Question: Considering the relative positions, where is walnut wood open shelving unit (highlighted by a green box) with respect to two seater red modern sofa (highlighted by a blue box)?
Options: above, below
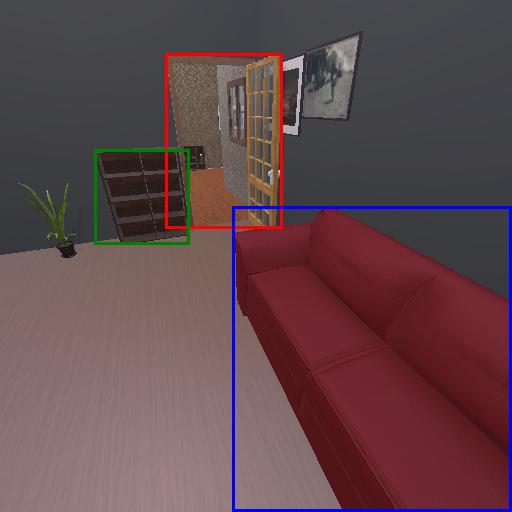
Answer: above